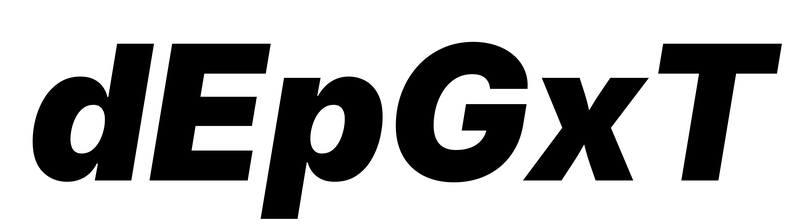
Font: Inter-Italic_Black_Italic